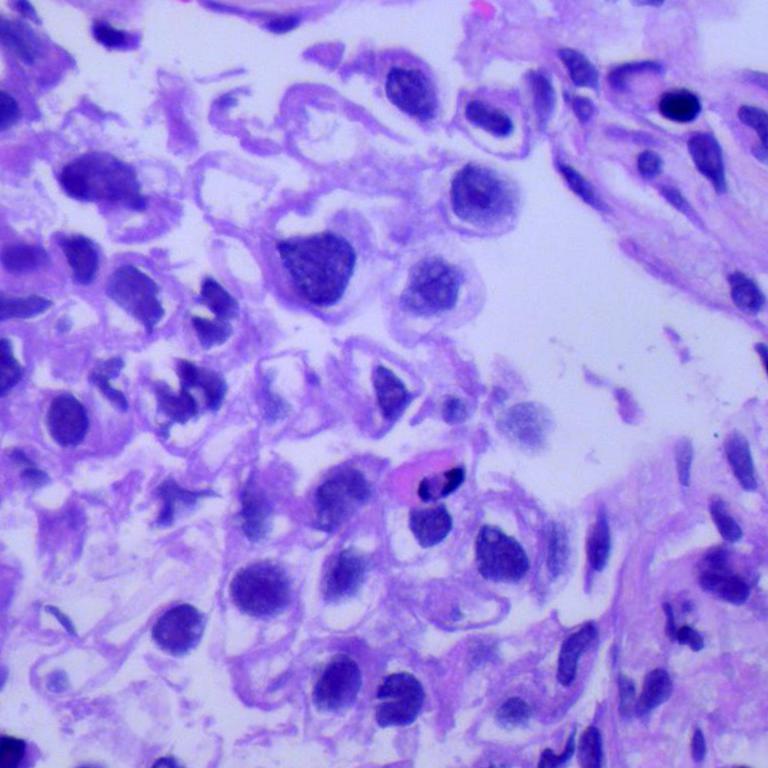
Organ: lung
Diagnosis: adenocarcinomas